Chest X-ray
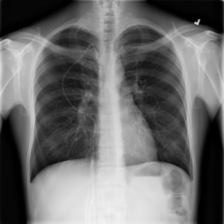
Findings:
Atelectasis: negative
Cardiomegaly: negative
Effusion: negative
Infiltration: negative
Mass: negative
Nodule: negative
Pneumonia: negative
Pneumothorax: negative
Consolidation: negative
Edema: negative
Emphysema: negative
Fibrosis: negative
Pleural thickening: negative
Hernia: negative